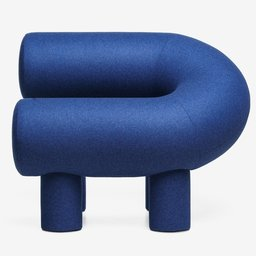
Label: furniture